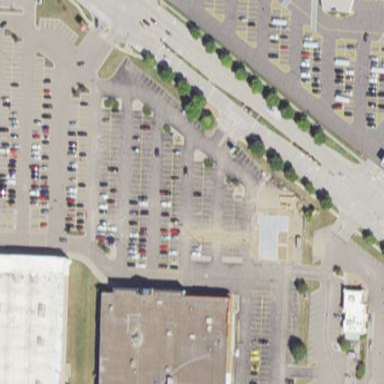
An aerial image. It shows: Retail area.